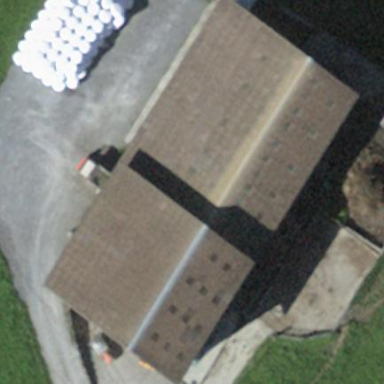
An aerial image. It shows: Farmyard area.